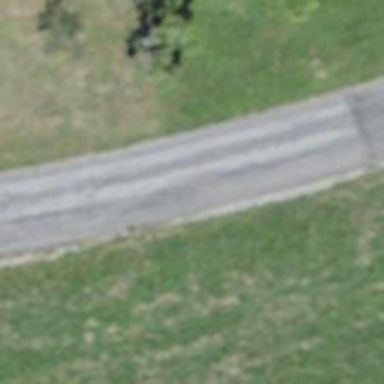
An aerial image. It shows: Unclassified road.